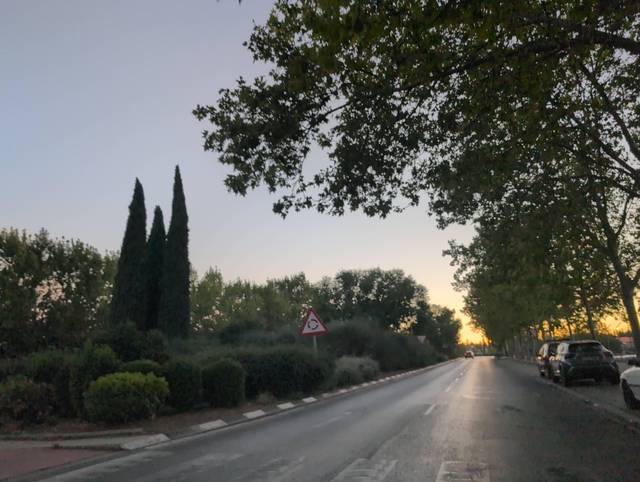
Region: Spain
Coordinates: 40.343, -3.754